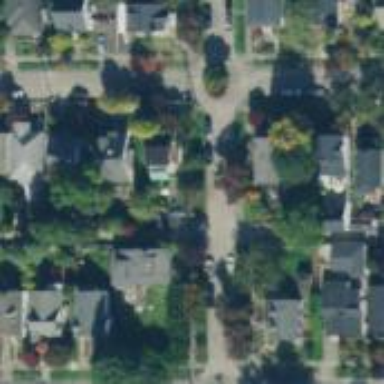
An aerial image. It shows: Residential road with separate sidewalk.